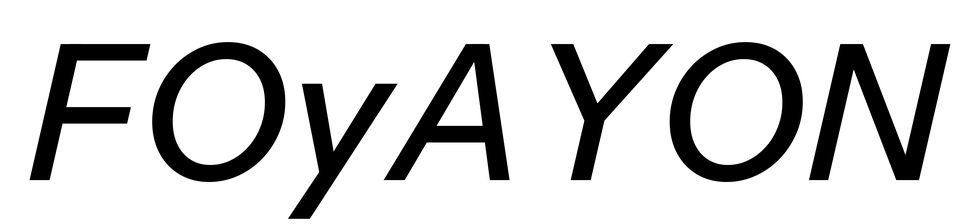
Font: InstrumentSans-Italic_Medium_Italic